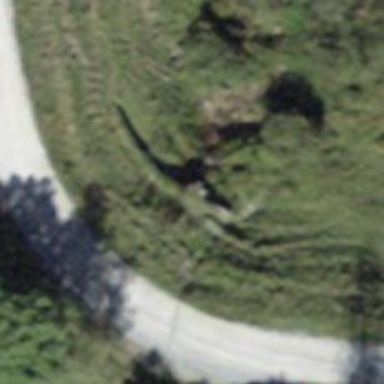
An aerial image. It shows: Culvert tunnel.